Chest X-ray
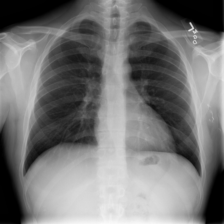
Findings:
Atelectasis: negative
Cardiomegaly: negative
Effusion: negative
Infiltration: negative
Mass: negative
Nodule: negative
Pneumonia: negative
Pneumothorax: negative
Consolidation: negative
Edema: negative
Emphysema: negative
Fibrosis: negative
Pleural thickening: negative
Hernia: negative